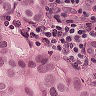
Metastatic tissue present: yes